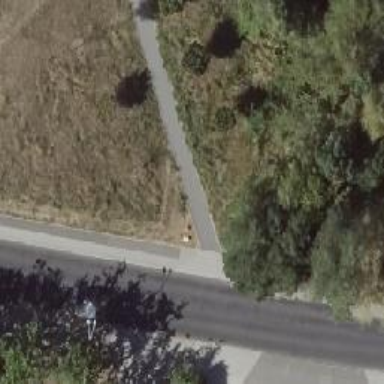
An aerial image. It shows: Asphalt footway.